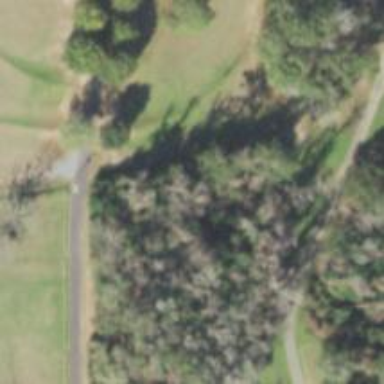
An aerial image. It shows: Disc golf tee.